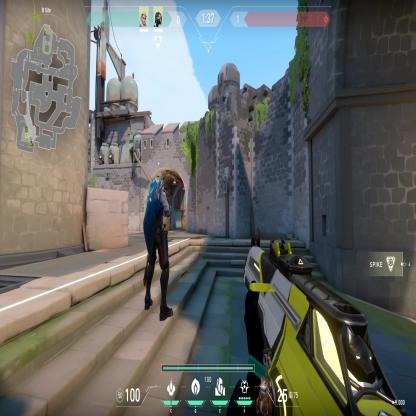
Label: teammate